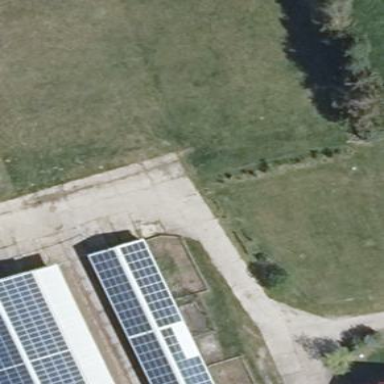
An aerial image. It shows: Gabled grey roof on farm auxiliary building. The roof is oriented along the length of the structure.